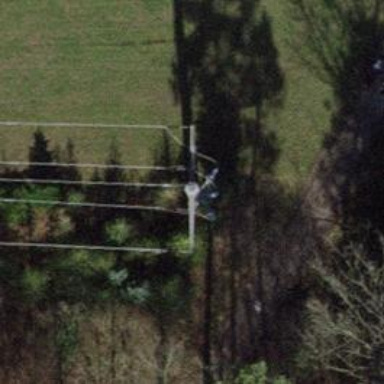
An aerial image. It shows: Three cables of power line.